Question: Determine whether the two graphs given in the figure are isomorphic. If you think they are isomorphic, answer 1; if you think they are not isomorphic, answer 0.
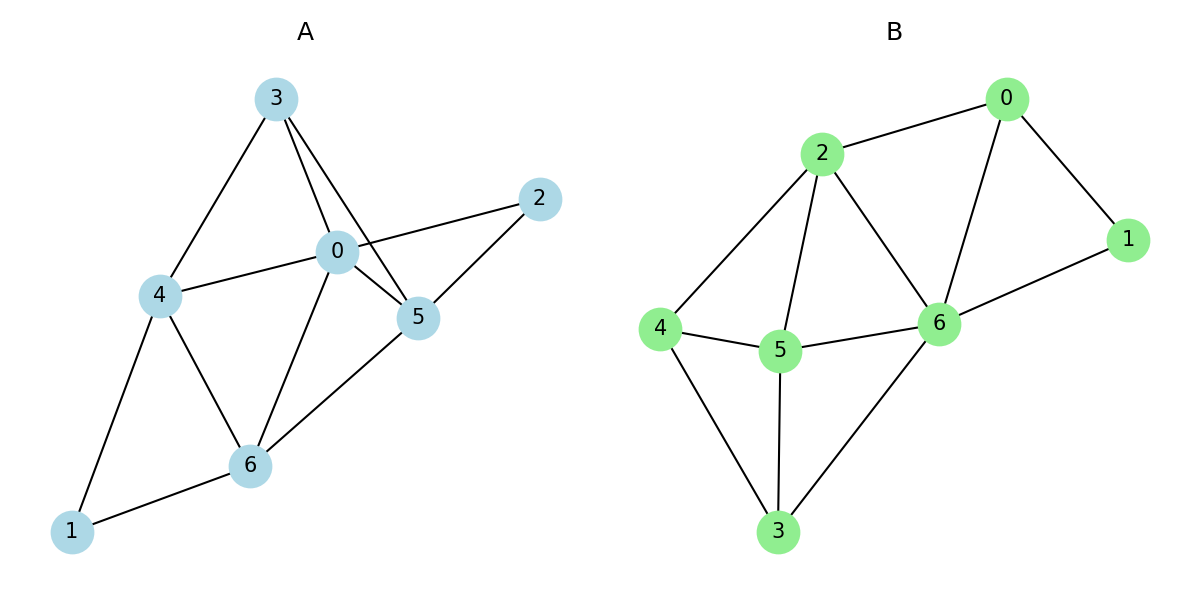
Answer: 0